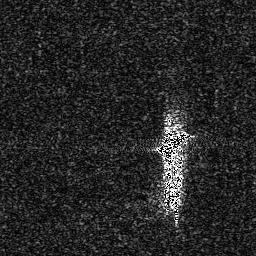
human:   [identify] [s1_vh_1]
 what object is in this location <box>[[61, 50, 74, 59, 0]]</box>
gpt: <ref>1 medium ship at the center</ref>